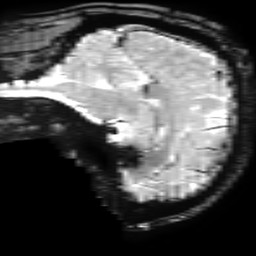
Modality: T2starw
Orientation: sagittal
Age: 43
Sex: male
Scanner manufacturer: ge
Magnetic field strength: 3 T
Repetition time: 0.65 s
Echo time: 0.02 s